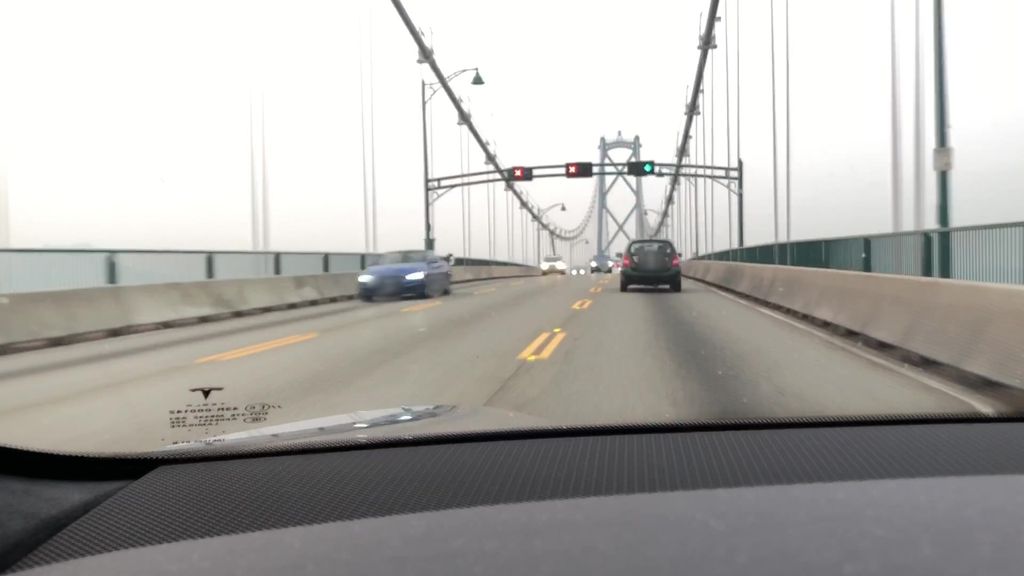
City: vancouver